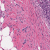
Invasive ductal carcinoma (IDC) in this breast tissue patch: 0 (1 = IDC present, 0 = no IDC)